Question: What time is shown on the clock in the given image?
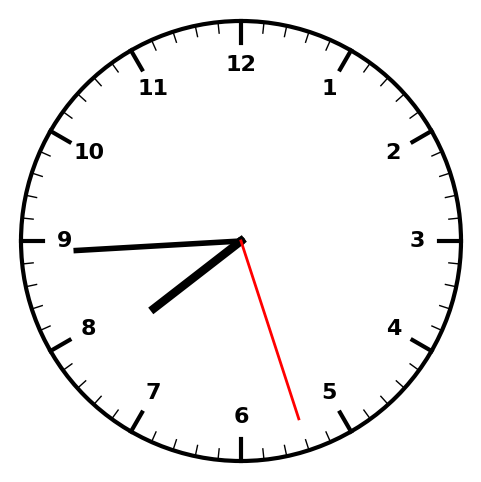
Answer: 07:44:27